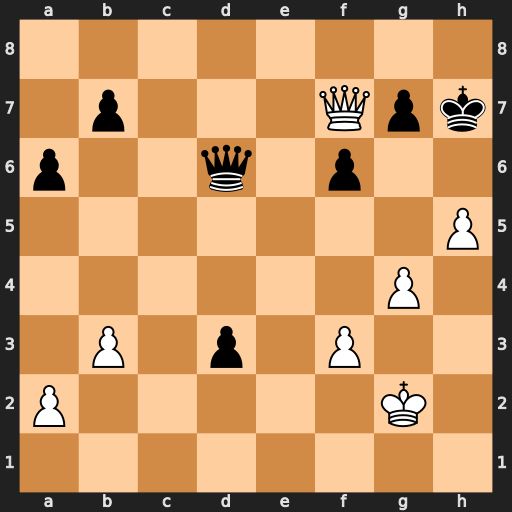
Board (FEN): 8/1p3Qpk/p2q1p2/7P/6P1/1P1p1P2/P5K1/8
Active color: w
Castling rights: -
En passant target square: -
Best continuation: h6 Qe7 Qxe7